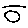
Label: circle